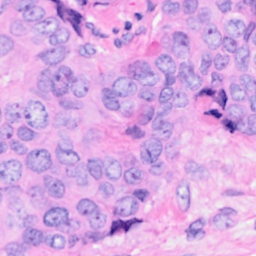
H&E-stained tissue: Breast